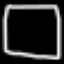
Label: square